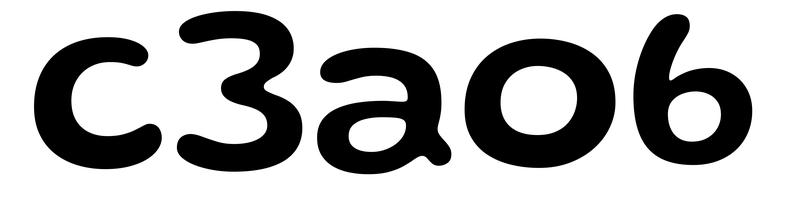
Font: Gluten_Medium